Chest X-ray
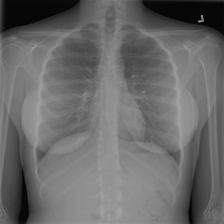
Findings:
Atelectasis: negative
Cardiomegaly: negative
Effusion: negative
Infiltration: negative
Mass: negative
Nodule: negative
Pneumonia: negative
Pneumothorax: negative
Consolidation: negative
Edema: negative
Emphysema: negative
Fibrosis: negative
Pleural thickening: negative
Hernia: negative